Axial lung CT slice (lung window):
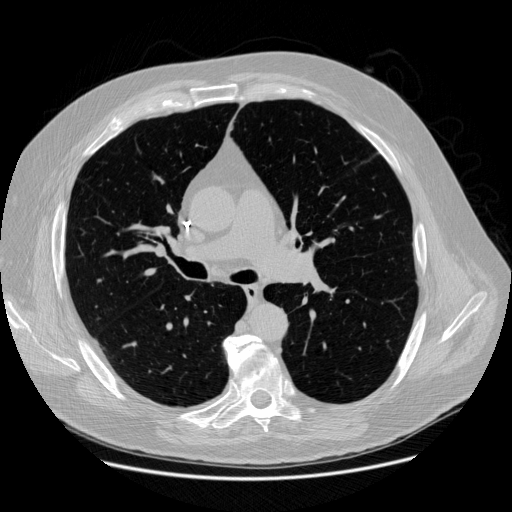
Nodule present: no